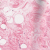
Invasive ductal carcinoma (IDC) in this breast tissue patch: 0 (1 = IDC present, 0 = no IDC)